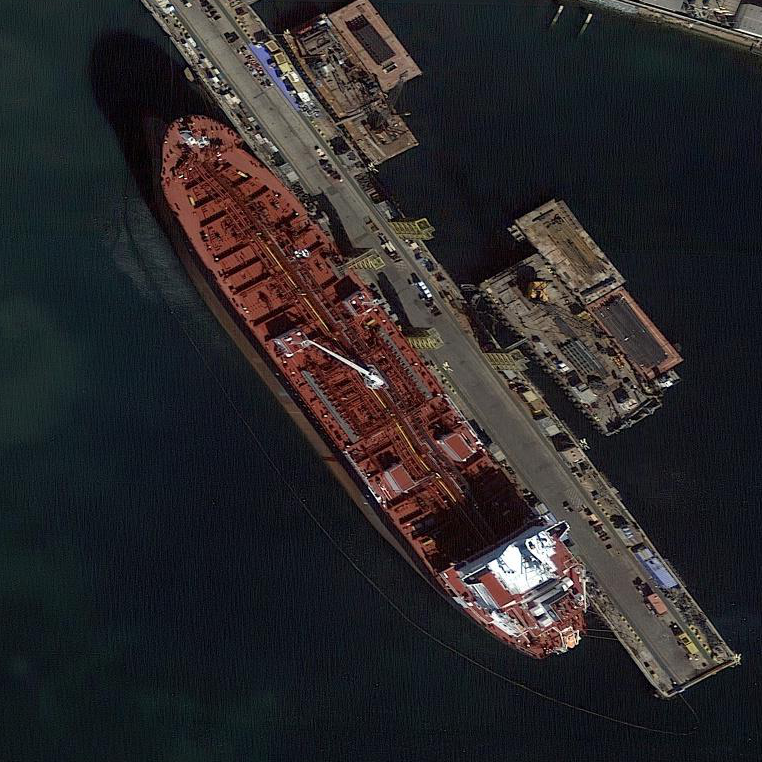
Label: civil